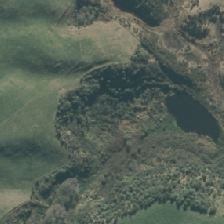
Land cover: grose_broom